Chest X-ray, AP view. Patient: 18 years old, sex M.
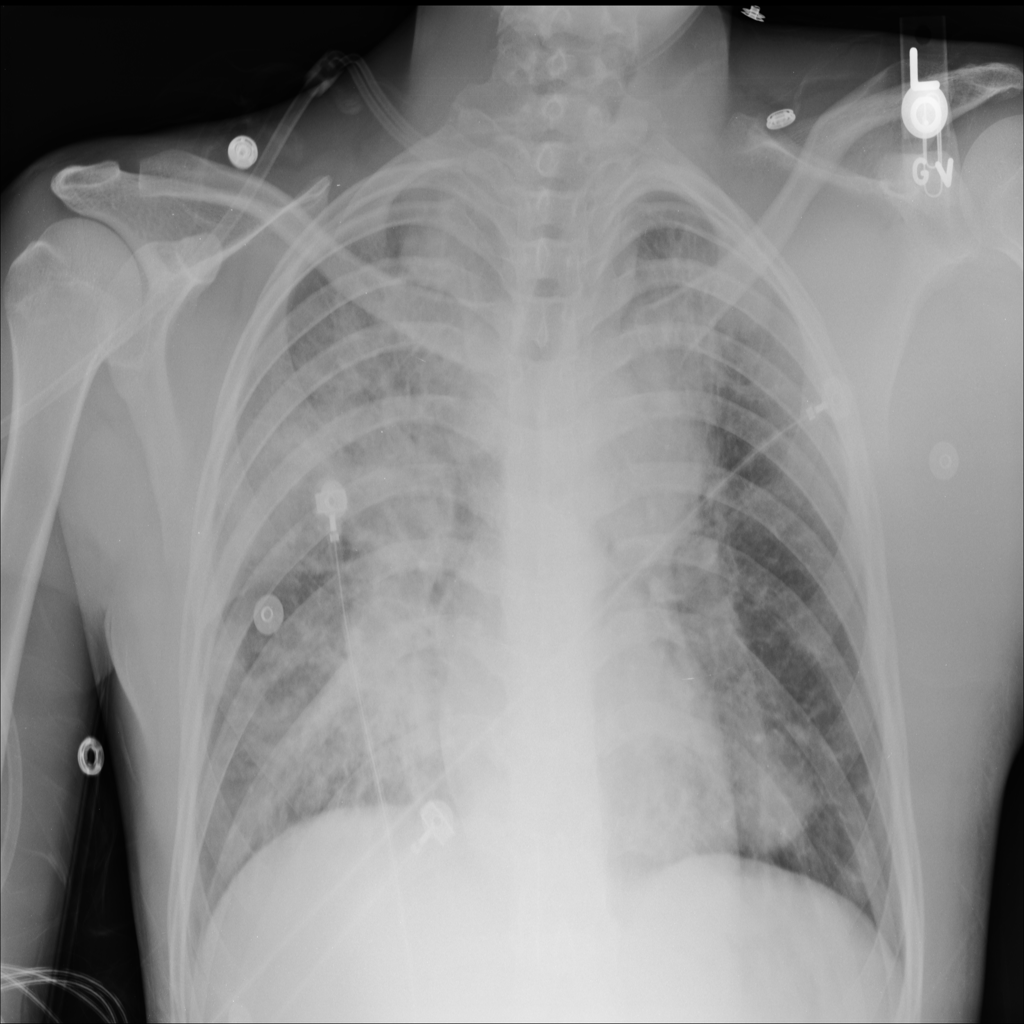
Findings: Pneumonia